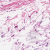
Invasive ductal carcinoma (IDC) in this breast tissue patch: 0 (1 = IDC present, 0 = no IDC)